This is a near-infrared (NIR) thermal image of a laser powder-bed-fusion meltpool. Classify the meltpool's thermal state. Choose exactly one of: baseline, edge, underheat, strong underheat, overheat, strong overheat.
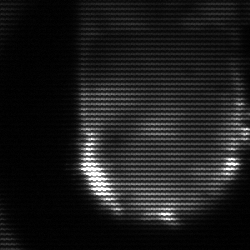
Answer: baseline